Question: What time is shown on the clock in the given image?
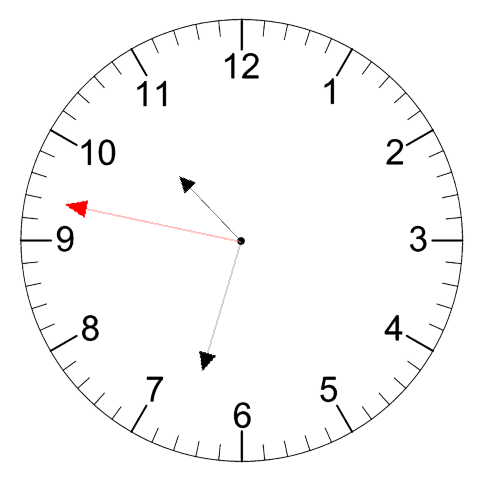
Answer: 10:32:47